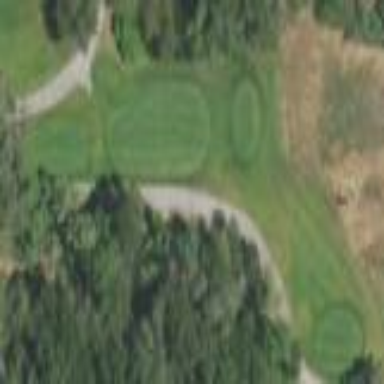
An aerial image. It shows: Area of rough grass used for golf.